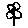
Label: flower